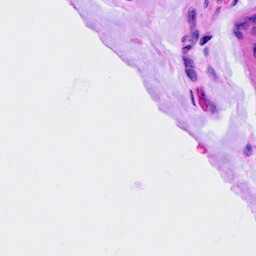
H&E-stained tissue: Ovarian